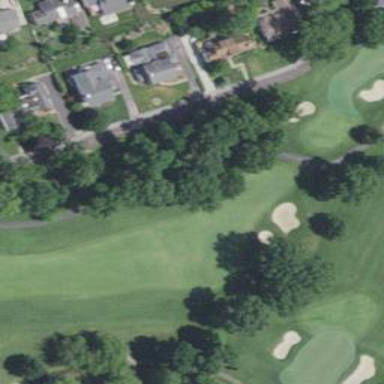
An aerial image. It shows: View of golf hole.